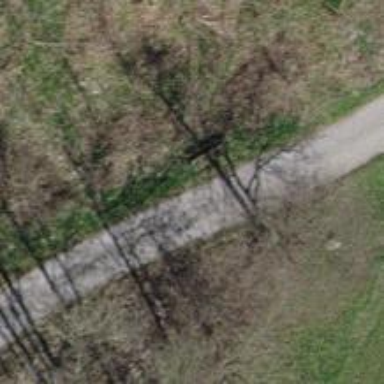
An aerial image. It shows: Brown bench in the vicinity.